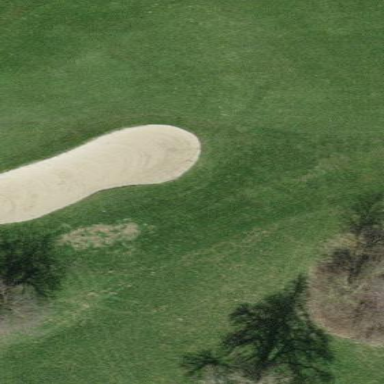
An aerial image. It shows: Sandy area is golf bunker.